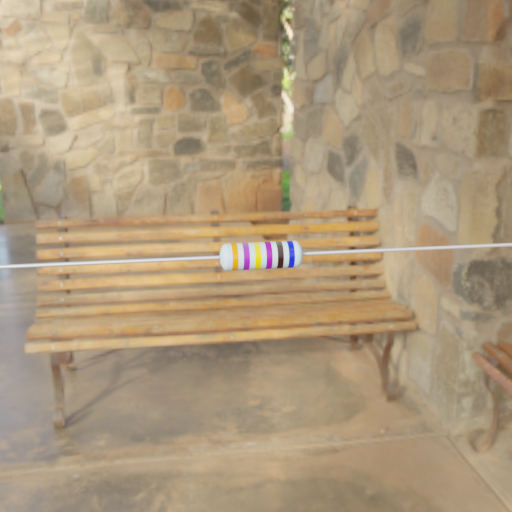
Resistor colour bands (in order): orange, violet, yellow, violet, black, blue